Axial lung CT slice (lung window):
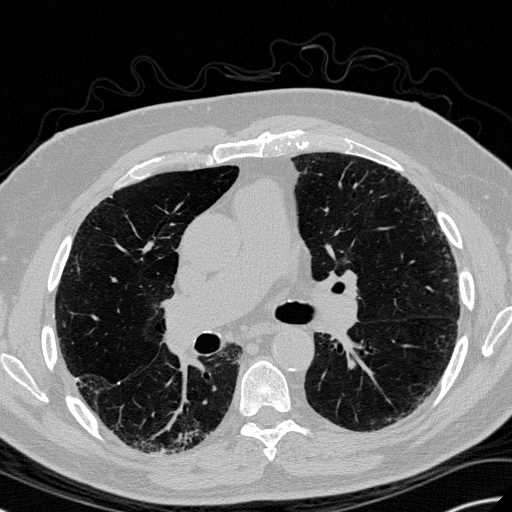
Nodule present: no